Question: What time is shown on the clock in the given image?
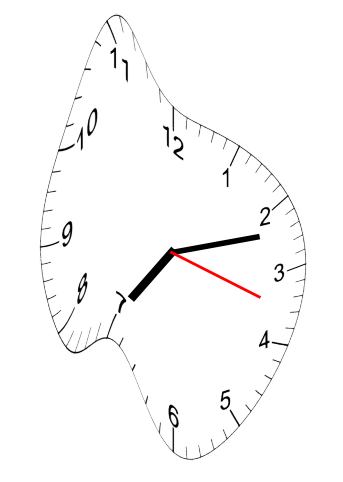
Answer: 07:12:18